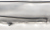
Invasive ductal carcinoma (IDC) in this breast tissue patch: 0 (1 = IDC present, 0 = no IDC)